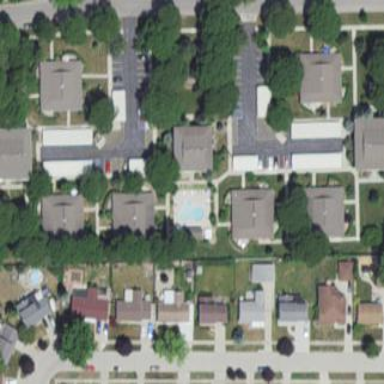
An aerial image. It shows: Residential area consisting of condominiums.